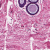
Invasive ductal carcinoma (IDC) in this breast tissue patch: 0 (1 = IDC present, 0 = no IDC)